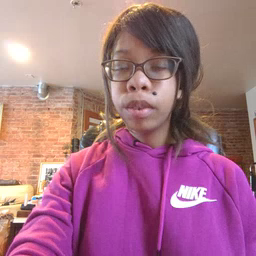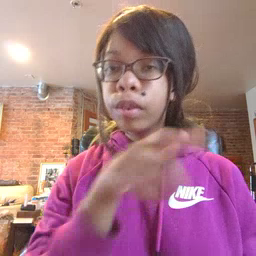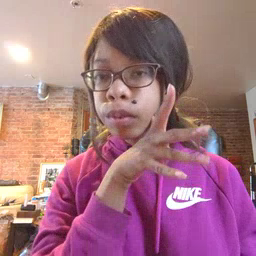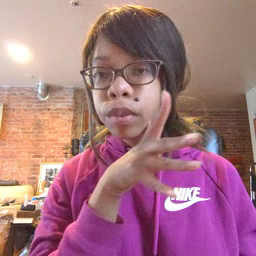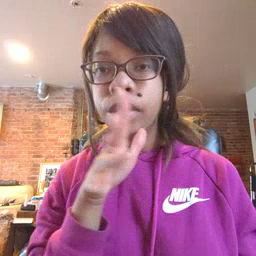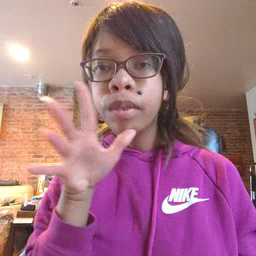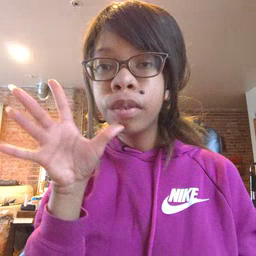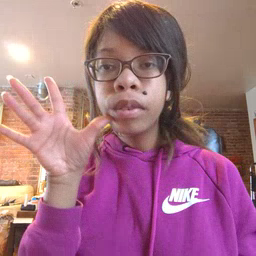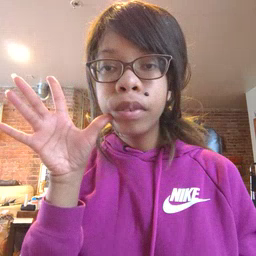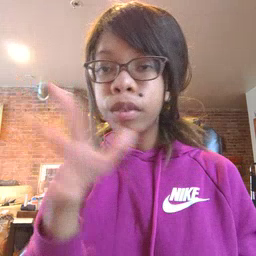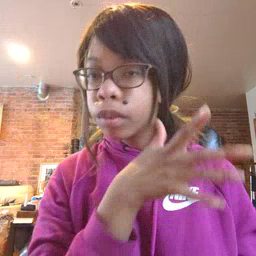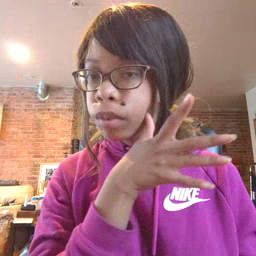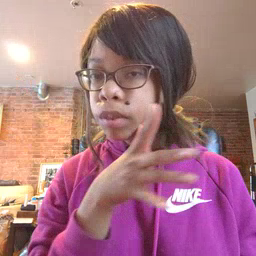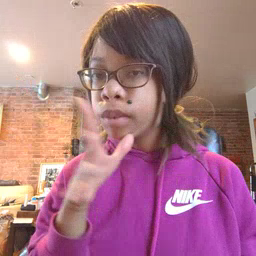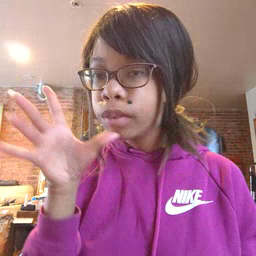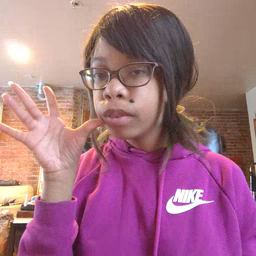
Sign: farm